Interaction volume radius: 10 \u00c5
Interaction volume height: 30 \u00c5
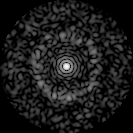
Disorder parameter: 0.8294